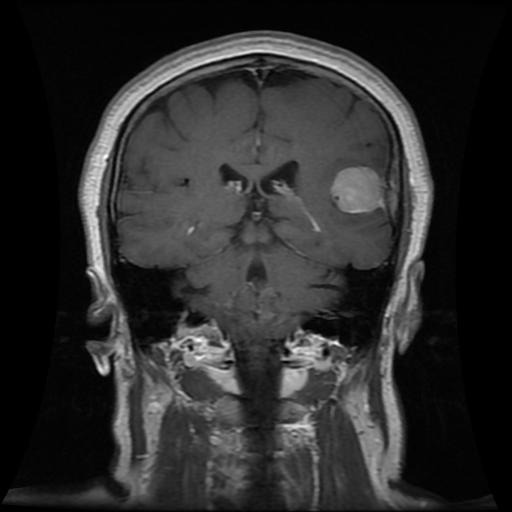
Label: meningioma